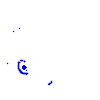
Particle: electron